Question: How can I concatenate UTF-16 strings using 'TMemoryStream'? I know 'TStringBuilder' exists for such stuff but it has bad performance in multi-threaded scenarios and Eric Grange demonstrated that quite well on <URL>. As shown on one of his fancy charts below.

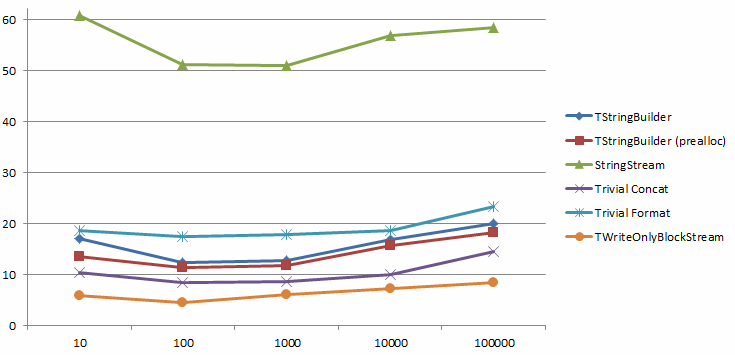
Answer: Concatenate strings into a stream like this:
'''
Stream.Write(Pointer(str1)^, Length(str1)*SizeOf(Char));
Stream.Write(Pointer(str2)^, Length(str2)*SizeOf(Char));
'''
Some comments:
1. You'll likely need to use a more customised stream than TMemoryStream.
2. The string builder code may not be your bottleneck. And Eric's benchmark was by necessity artificial.
3. Using a better memory manager may improve performance much more than rolling your own string builder.